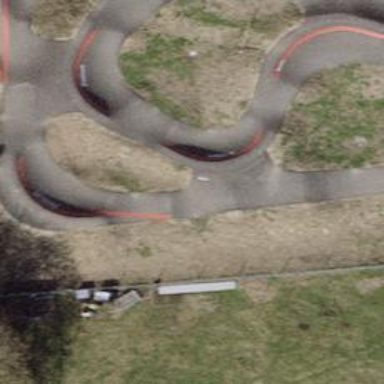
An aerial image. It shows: BMX track located on leisure land.